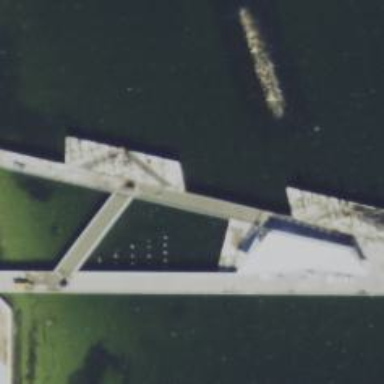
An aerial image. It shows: The remains of pier.